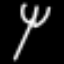
Label: fork